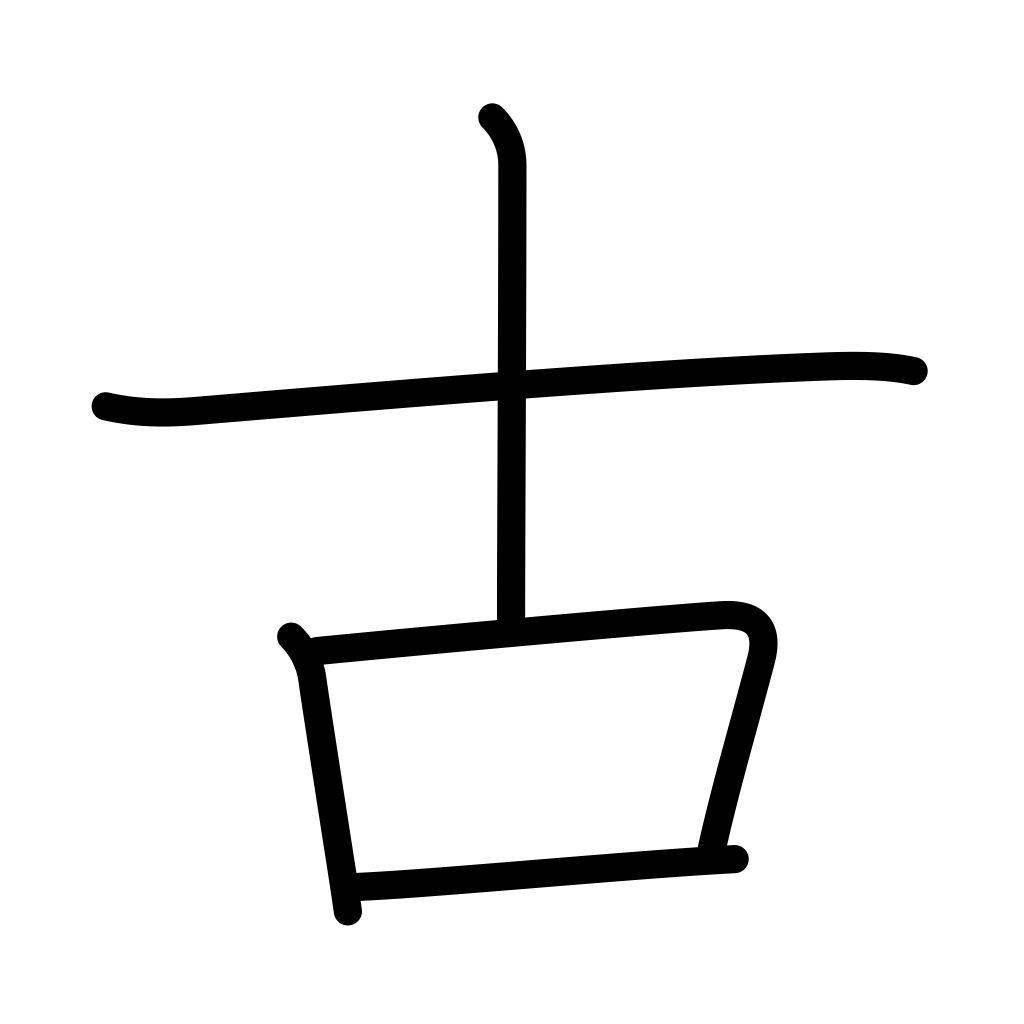
Meaning: old